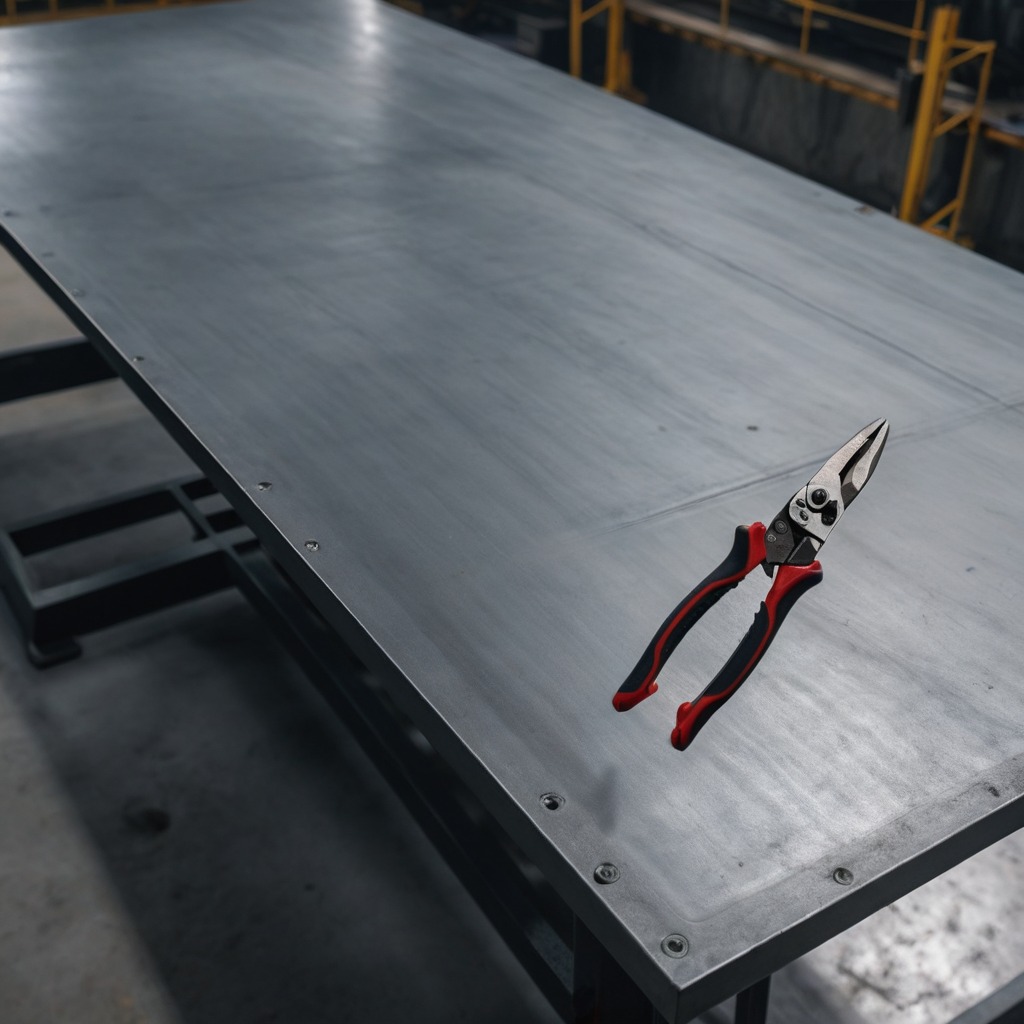
A plier is lying on a cold steel table in a mining workshop.